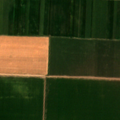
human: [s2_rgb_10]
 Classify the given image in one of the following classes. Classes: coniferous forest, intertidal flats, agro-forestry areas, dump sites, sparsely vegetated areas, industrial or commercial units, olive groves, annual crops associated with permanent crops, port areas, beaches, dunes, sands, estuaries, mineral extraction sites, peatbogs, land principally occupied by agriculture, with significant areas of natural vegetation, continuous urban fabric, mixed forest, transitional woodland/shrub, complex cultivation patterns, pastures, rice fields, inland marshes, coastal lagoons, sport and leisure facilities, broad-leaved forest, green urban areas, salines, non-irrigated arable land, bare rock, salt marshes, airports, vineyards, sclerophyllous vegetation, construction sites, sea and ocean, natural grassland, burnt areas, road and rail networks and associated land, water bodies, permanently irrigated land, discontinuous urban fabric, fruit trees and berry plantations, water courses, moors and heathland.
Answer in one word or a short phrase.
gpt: non-irrigated arable land